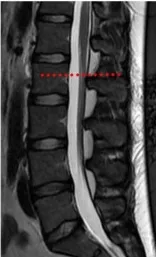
A young woman with hEDS, CCI, and TCS. (C) MRI of lumbar spine showing a slightly low-lying conus at mid L2 body (red line).
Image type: radiology (mri)